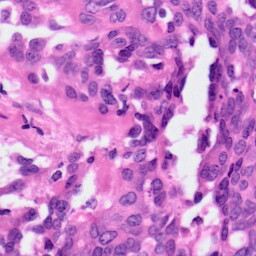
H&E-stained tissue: Ovarian